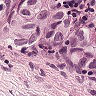
Metastatic tissue present: yes